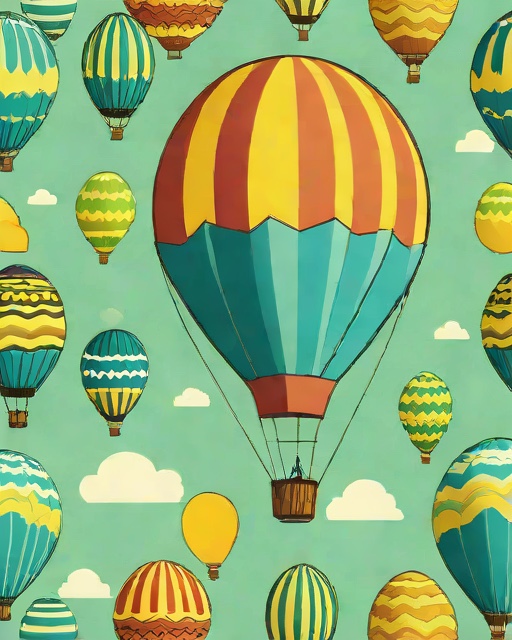
Category: Easter